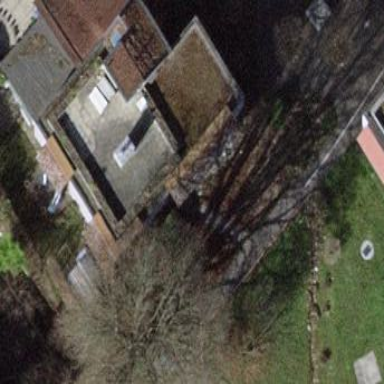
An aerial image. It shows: Building with flat roof.